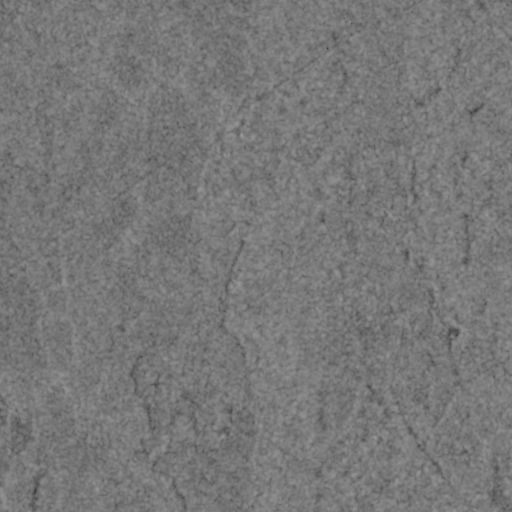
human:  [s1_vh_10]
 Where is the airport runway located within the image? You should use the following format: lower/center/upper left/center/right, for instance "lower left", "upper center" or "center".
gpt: The airport runway is located in the upper right of the image.
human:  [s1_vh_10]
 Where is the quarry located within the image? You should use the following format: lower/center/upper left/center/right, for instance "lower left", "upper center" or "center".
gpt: There is no quarry in the image.

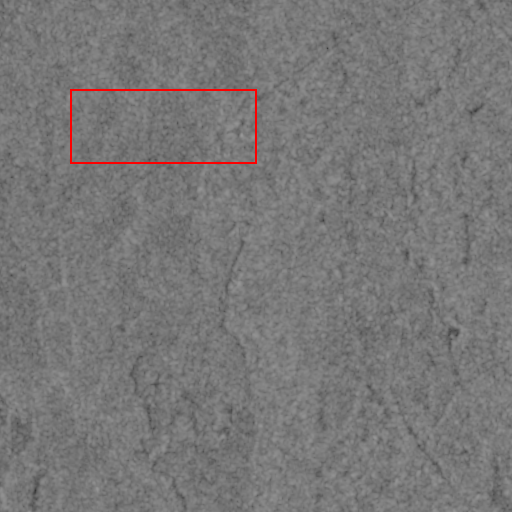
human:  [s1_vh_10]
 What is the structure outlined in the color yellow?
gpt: There is no yellow outline.
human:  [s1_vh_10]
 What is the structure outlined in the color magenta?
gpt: There is no structure outlined in magenta.